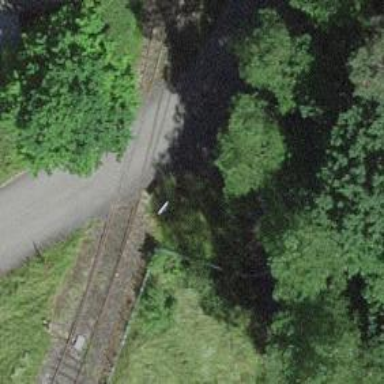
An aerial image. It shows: Railway level crossing.